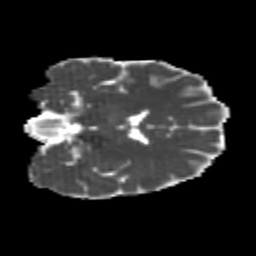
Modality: MD
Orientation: coronal
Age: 24
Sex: female
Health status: healthy
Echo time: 0.074 s